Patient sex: M
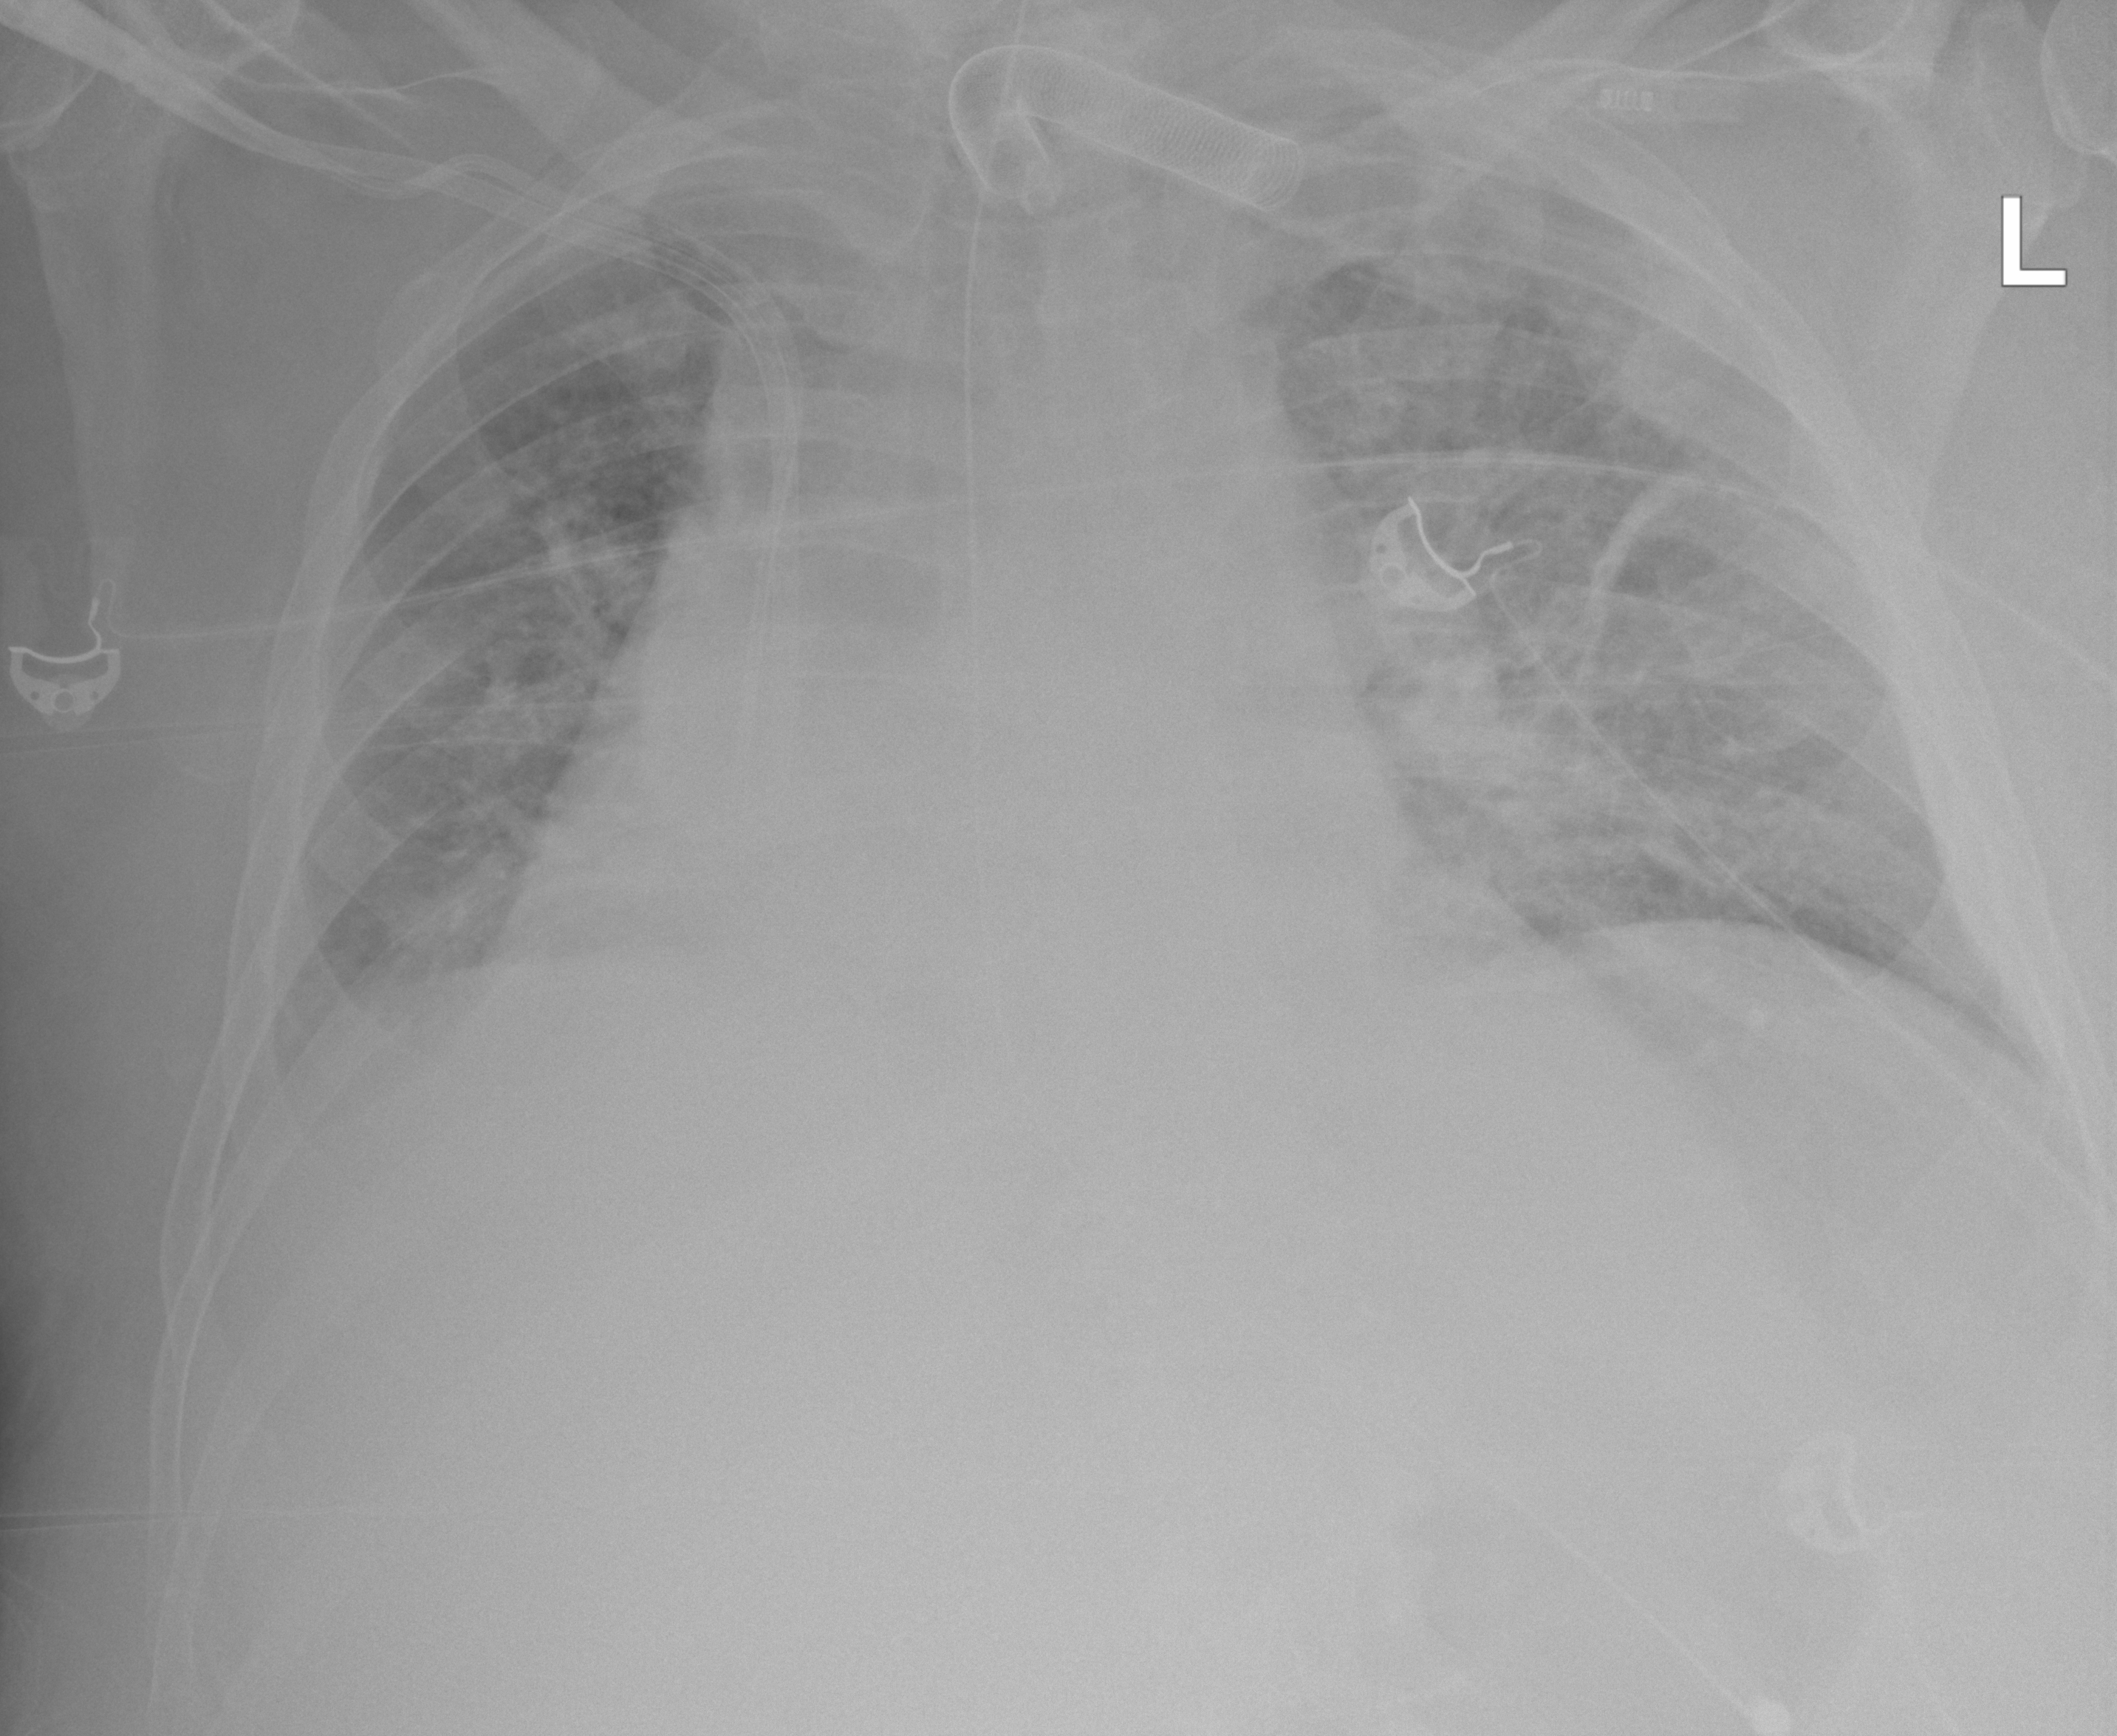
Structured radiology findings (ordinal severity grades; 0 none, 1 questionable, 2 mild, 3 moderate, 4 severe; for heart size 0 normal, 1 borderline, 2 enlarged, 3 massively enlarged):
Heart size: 2
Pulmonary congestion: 2
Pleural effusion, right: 0
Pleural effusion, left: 0
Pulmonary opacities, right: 0
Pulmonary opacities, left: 2
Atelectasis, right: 0
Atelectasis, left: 2